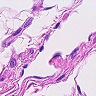
Metastatic tissue present: no